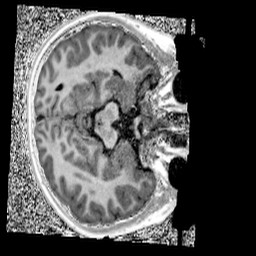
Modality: UNIT1
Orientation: axial
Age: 9
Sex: male
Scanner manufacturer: siemens
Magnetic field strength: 3 T
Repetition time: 4 s
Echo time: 0.00299 s